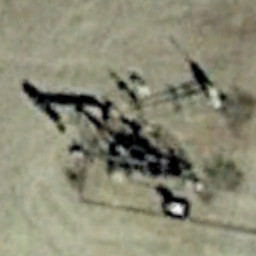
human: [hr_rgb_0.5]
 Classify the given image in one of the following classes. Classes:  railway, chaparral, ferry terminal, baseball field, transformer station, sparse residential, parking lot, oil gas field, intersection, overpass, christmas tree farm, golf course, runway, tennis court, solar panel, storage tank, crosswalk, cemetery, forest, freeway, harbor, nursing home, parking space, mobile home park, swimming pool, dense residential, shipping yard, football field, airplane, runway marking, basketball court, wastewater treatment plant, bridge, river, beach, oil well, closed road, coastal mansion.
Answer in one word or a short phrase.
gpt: oil well